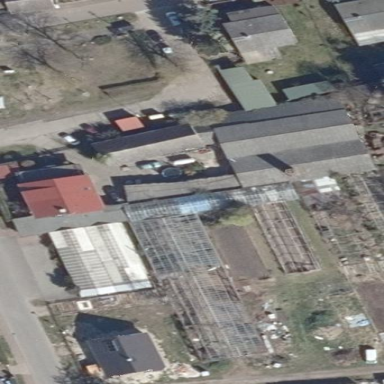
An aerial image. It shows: Greenhouse.